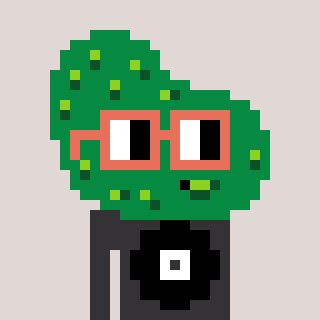
a pixel art character with square orange glasses, a pickle-shaped head and a grayscale-colored body on a warm background